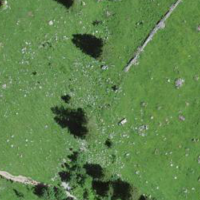
EUNIS habitat code: 26
Species observed at this site:
Lamium maculatum
Campanula glomerata